Current action and preconditions to check: trajectory_clear

Your task: For each precondition in the list above, predict whether it will hold at this action.

Consider the current scene as observed from the mobile robot's camera, and analyze the predicted future states of all dynamic agents (e.g., people, animals, vehicles, or any moving entities) within the NEXT SECOND.

IMPORTANT: Only answer "very likely" if you are absolutely certain—based on strong, clear evidence—that a dynamic agent will violate the precondition in the predicted future state. Do NOT answer "very likely" for unlikely, ambiguous, or low-probability risks.

Ask yourself for each precondition: Is there a high probability, with clear and convincing evidence, that the predicted future states of any dynamic agent will interfere with the predicted future state of the currently executing action within the NEXT SECOND, causing that precondition to fail?

Assess the risk level based on these predictions. Use "likely" or "very likely" if motions create a clear risk of interference.

Use "neutral" or "improbable" if agents are nearby but their predicted paths are clearly diverging or non-conflicting.

Failure Risk Categories: "very improbable", "improbable", "neutral", "likely", "very likely"

Answer Format: Output ONLY the probability_of_failure value from these categories: "very improbable", "improbable", "neutral", "likely", "very likely"

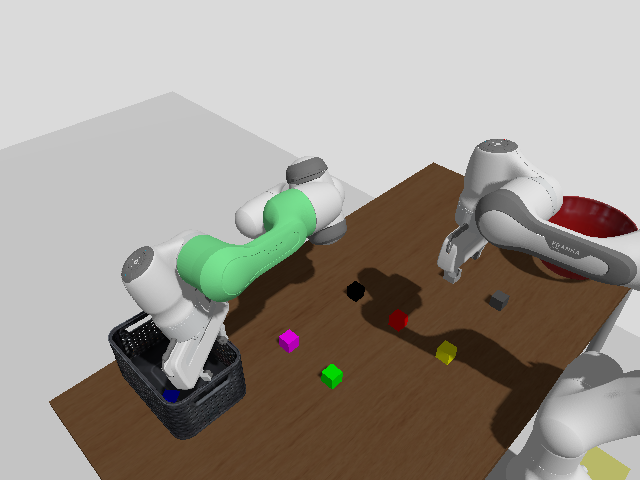

Answer: very improbable